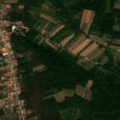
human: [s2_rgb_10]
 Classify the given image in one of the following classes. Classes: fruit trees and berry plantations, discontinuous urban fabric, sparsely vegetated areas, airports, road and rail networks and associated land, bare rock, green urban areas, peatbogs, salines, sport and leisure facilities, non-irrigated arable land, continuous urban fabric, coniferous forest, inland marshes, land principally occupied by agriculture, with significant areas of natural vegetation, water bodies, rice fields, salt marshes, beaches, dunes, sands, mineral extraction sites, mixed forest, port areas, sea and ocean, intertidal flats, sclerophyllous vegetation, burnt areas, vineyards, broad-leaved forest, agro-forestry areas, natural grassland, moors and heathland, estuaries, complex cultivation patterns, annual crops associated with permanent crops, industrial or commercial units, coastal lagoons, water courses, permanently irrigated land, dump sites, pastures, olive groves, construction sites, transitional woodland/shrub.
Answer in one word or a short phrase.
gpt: discontinuous urban fabric, complex cultivation patterns, land principally occupied by agriculture, with significant areas of natural vegetation, broad-leaved forest, transitional woodland/shrub